Question: I am working on a doodle in canvas,
I am running into an issue where when I erase the object by overdrawing it with the background color I am left with an outline of the original shape.
'''
function erase(eraseColor) {
ctx.fillStyle = ctx.strokeStyle = eraseColor || "#FFFFFF";
drawCircle();
ctx.fillStyle = ctx.strokeStyle = fillColor;
}
function drawCircle() {
ctx.beginPath();
ctx.arc(x, y, rad, 0, Math.PI * 2, true);
ctx.closePath();
ctx.fill();
}
'''
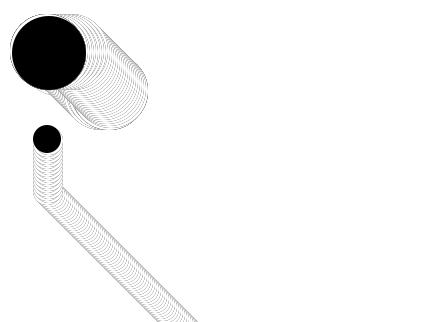
Answer: I believe this is due to anti-aliasing. The effect should not appear on shapes that do not require anti-aliasing (like rectangles). Draw the erasing circle a few pixels bigger (one should do).
In case the question comes up: <URL>.
As Ray suggested you should think about using frame based animation, optimized by using dirty rectangles.
To do this you simply flag a rectangle as dirty, if any pixels within it have changed (eg due to animation). You then clear the rectangle on the canvas ('clearRect') and set it as a clipping rectangle ('clip'). Then you iterate through all elements that are displayed on your canvas and check wether they overlap with your dirty rectangle. If so, you draw the element, if not you skip to the next element.